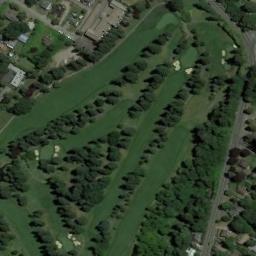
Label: golf_course